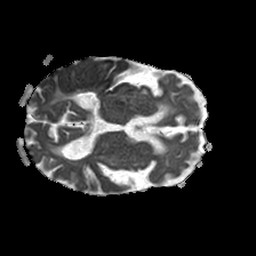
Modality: ADC
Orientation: axial
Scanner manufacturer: philips
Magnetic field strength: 1.5 T
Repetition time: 3.391 s
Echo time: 0.06922 s